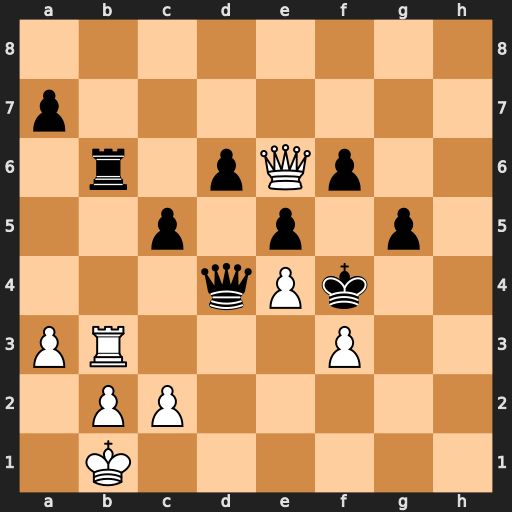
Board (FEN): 8/p7/1r1pQp2/2p1p1p1/3qPk2/PR3P2/1PP5/1K6
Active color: w
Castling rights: -
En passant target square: -
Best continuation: Qg4#